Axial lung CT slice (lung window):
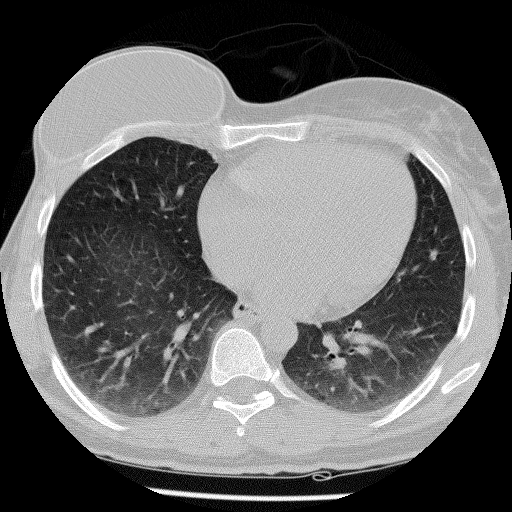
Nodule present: no